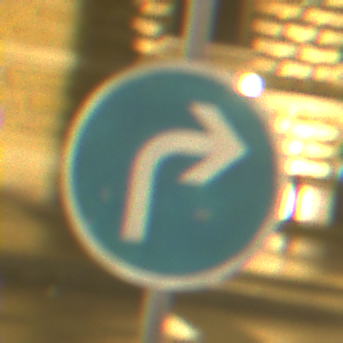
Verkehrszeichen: VorgeschriebeneFahrtrichtungRechts
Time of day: Night
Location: Outdoor (Urban)
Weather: Overcast
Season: NotSpecified
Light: Artificial